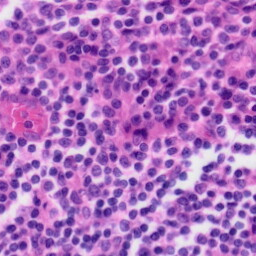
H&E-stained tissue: Tonsil